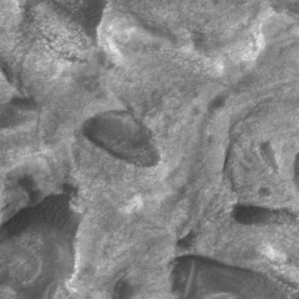
Label: non_frost